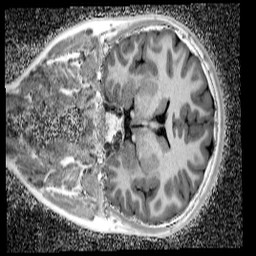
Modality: UNIT1_denoised
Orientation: coronal
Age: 11
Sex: female
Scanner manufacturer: siemens
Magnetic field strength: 3 T
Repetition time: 4 s
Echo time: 0.00299 s